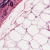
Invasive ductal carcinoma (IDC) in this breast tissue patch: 0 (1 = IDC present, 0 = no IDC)